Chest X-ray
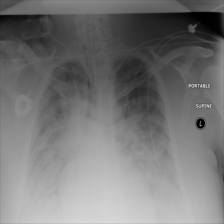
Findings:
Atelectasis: negative
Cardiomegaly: negative
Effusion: negative
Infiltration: negative
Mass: negative
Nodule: negative
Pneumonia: negative
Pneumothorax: negative
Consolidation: negative
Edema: negative
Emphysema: negative
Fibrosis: negative
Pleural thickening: negative
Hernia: negative